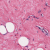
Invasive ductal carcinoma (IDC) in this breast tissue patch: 0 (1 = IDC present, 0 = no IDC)